A bearing vibration time series has been folded into this square grayscale image, one row per segment of consecutive samples. Determine the bearing's health state. Answer with exactly one of: normal, inner_race, outer_race, ball.
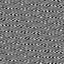
Answer: inner_race